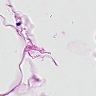
Metastatic tissue present: no